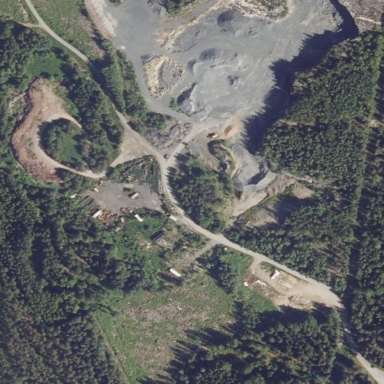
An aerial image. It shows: Quarry area.